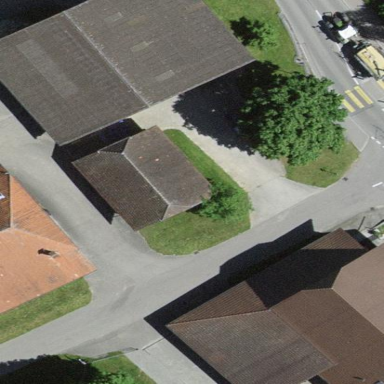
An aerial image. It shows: Barn.